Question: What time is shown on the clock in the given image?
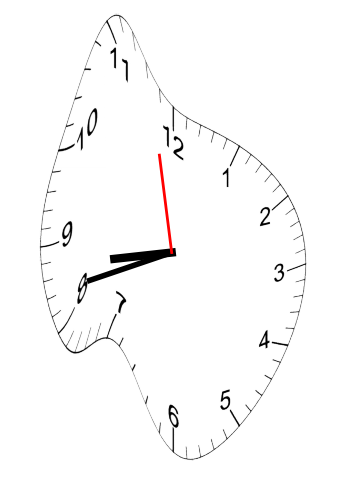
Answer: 08:41:58